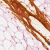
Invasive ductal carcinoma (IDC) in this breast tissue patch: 0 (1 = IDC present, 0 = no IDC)